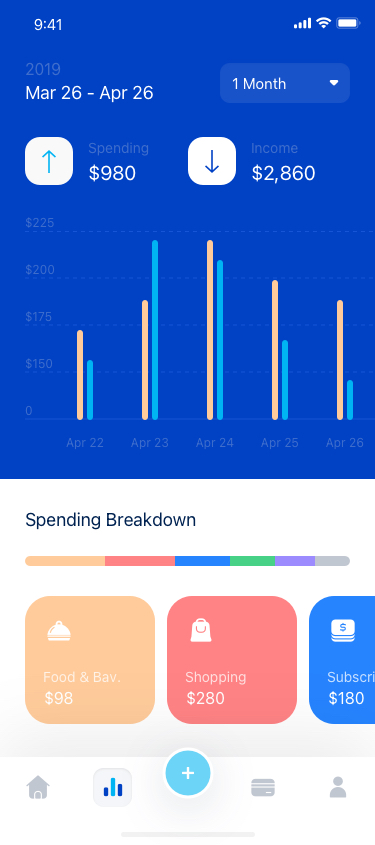
Text in this UI design:
2019
Mar 26 - Apr 26
Spending
$980
Income
$2,860
0
$150
$175
$200
$225
Apr 25
Apr 24
Apr 23
Apr 22
Apr 26
Spending Breakdown
Food & Bav.
$98
Shopping
$280
Subscriptions
$180